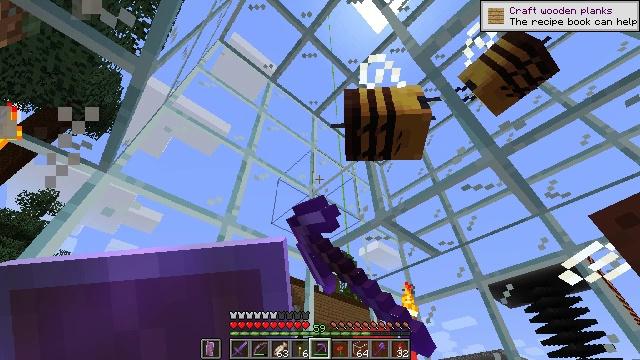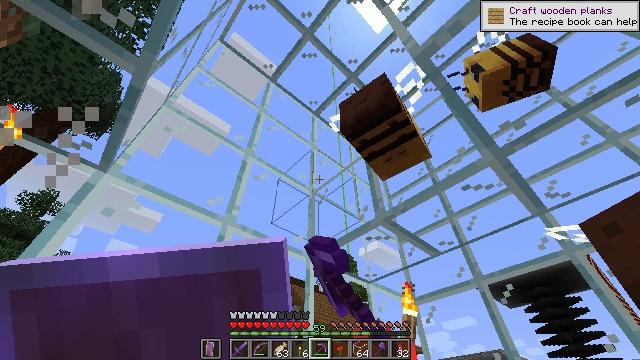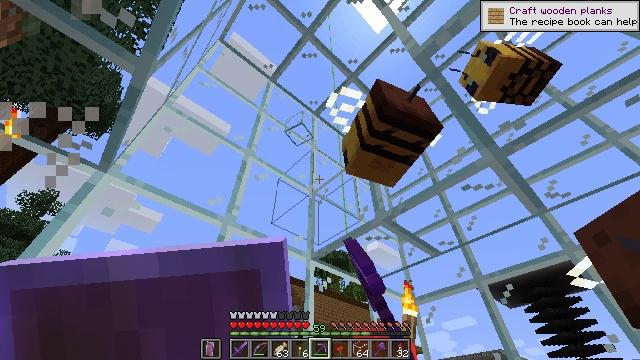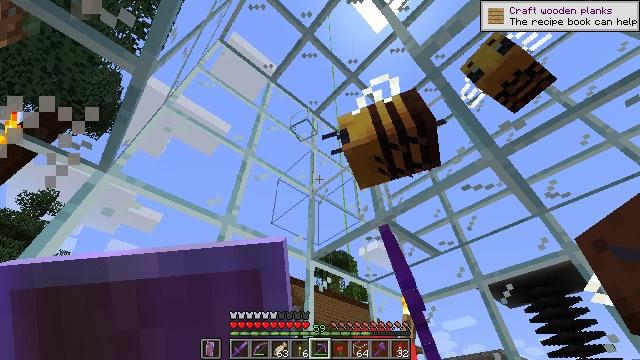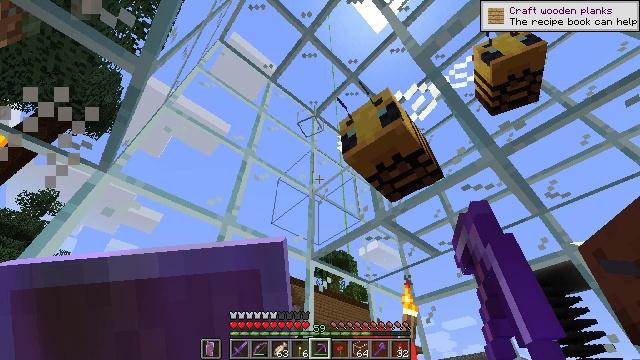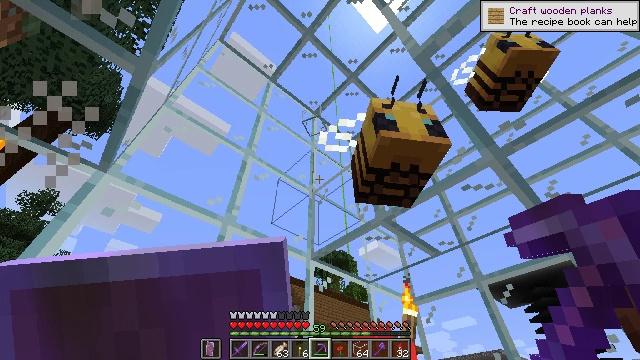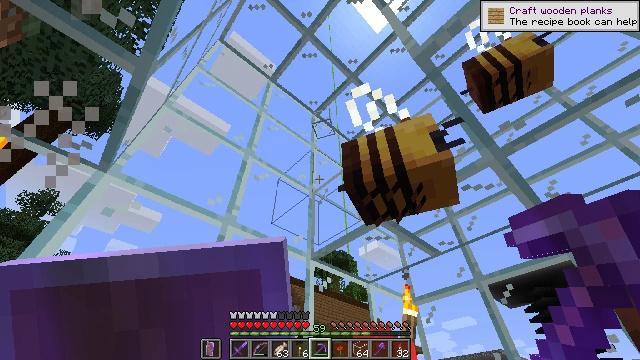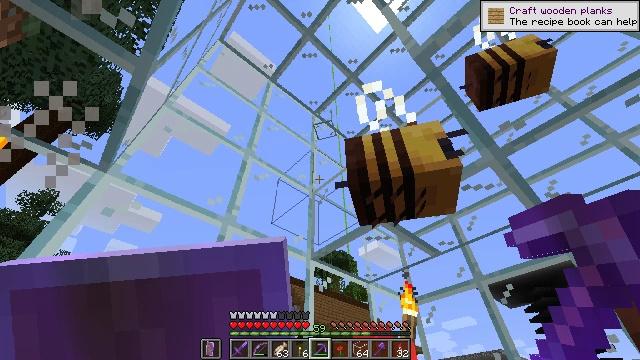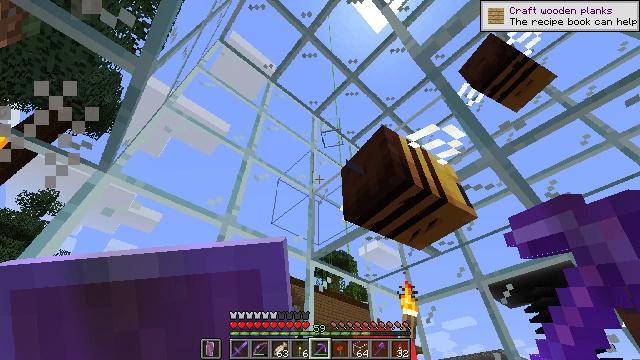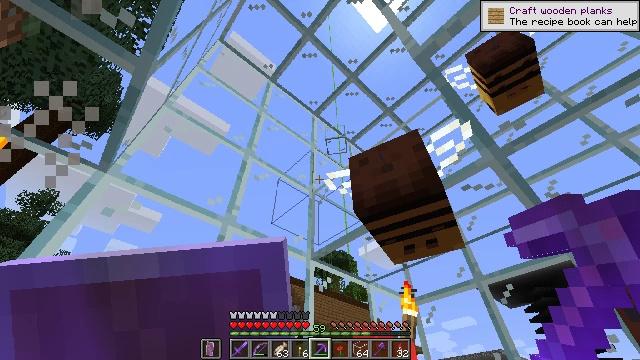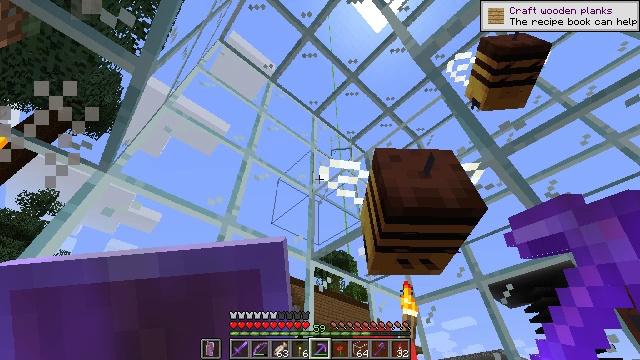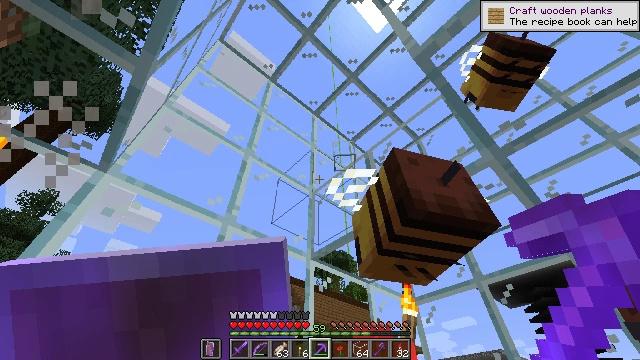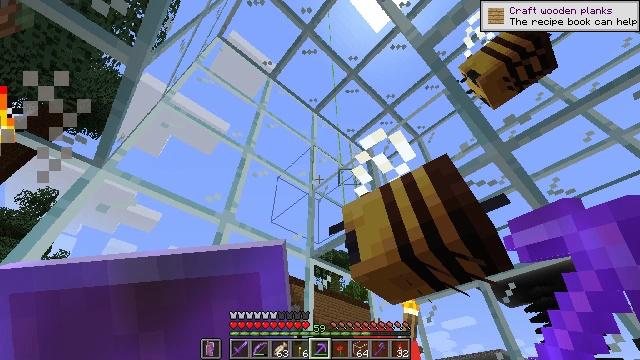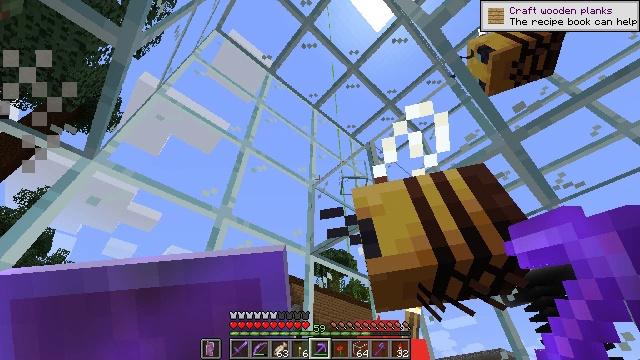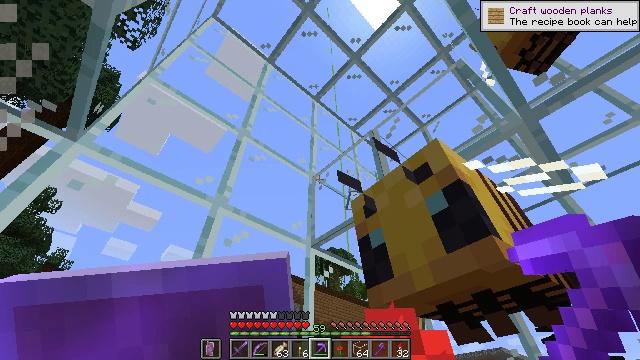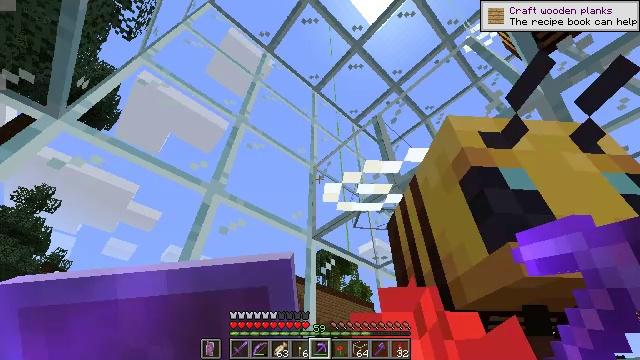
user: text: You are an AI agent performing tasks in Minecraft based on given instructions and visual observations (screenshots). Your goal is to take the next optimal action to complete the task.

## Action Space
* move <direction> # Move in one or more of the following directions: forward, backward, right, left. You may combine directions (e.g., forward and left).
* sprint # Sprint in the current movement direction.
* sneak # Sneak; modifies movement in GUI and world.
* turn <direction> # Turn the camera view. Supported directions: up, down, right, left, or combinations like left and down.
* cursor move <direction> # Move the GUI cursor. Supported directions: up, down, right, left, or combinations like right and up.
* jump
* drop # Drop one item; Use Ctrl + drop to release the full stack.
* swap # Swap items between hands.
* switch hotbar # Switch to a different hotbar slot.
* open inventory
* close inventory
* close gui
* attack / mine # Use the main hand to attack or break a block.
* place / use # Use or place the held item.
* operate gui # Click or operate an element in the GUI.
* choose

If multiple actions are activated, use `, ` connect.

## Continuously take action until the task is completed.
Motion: motion action
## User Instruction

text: Attack the glass to break it.
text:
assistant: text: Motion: attack / mine
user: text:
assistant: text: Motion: no_op
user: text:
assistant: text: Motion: no_op
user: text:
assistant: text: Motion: no_op
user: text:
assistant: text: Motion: no_op
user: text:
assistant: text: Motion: no_op
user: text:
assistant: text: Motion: no_op
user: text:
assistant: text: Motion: no_op
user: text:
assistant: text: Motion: no_op
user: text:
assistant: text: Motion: no_op
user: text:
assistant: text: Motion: no_op
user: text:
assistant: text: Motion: move forward
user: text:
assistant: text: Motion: move forward
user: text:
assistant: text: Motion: move forward
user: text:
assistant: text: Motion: move forward
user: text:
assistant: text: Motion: move forward
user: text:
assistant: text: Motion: move forward
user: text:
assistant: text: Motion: no_op
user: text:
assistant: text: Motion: no_op
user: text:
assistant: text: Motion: no_op
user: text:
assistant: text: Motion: no_op
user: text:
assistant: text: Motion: turn right
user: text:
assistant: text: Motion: turn right
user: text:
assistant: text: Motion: turn right
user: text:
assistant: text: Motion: turn right and down
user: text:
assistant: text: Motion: turn right and down
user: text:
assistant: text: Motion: turn right and down
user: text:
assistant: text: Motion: no_op
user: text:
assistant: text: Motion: no_op
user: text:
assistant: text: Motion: turn left and down